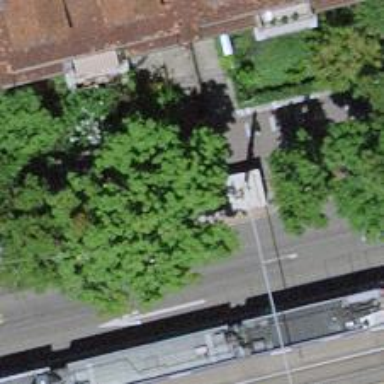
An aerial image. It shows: Avenue of trees.